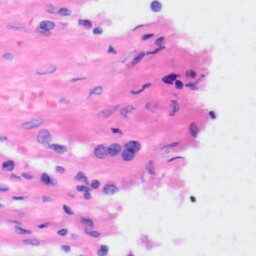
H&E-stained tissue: Liver